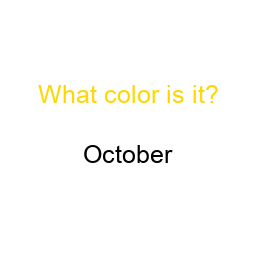
Color: black
Background color: white
Question text color: gold